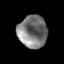
Tissue: prostate
Cell type: T cells
Senescence score: 0.3591
Nuclear area (px): 926
Mean DAPI intensity: 121.05